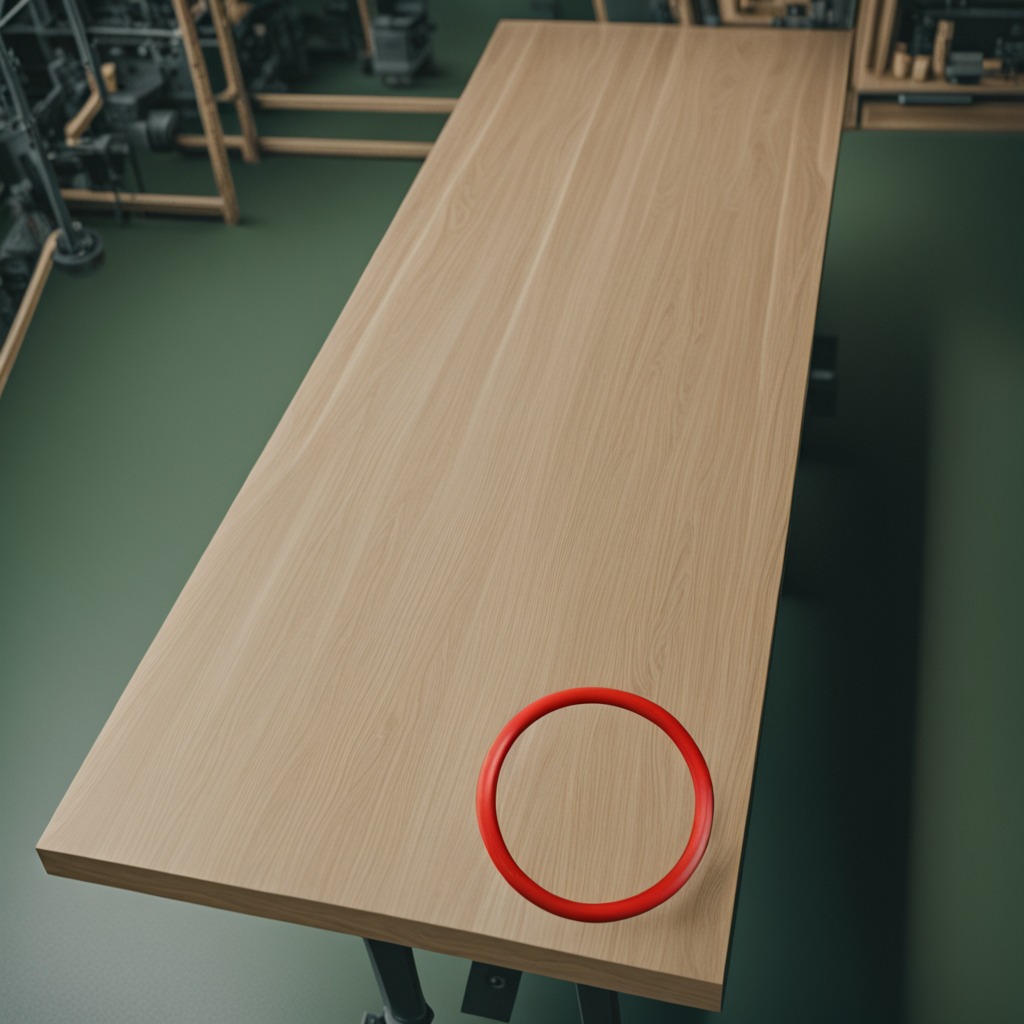
A rubber O-ring lies on the workbench.